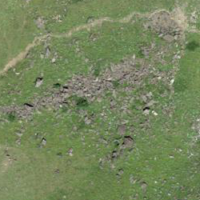
EUNIS habitat code: 23
Species observed at this site:
Picromerus bidens
Erebia aethiops